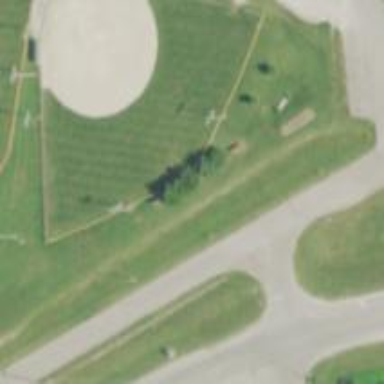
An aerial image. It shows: Baseball pitch for leisure and sports activities.